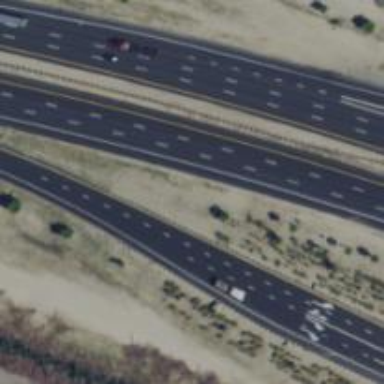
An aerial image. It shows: Motorway link.